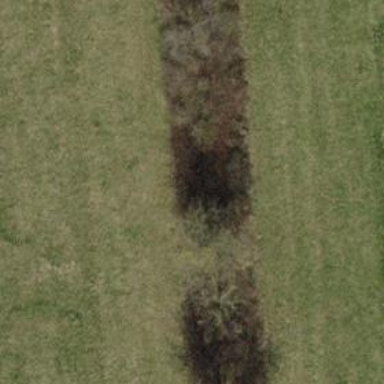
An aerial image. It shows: Single tag "natural: tree."